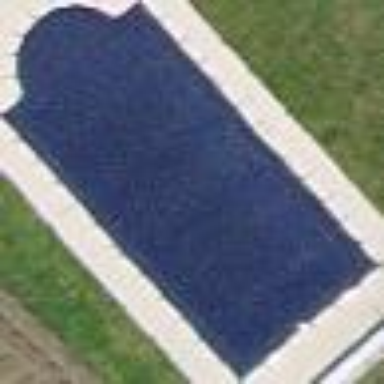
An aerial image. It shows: Swimming pool located in leisure land.